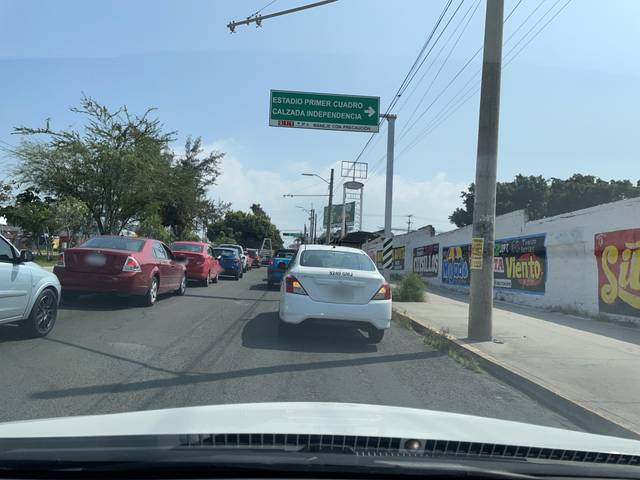
Region: Mexico
Coordinates: 20.712, -103.322